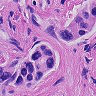
Metastatic tissue present: yes